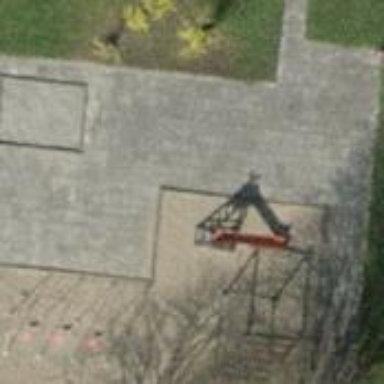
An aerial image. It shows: Playground area for leisure land.